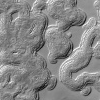
Atmospheric dust classification: not_dusty